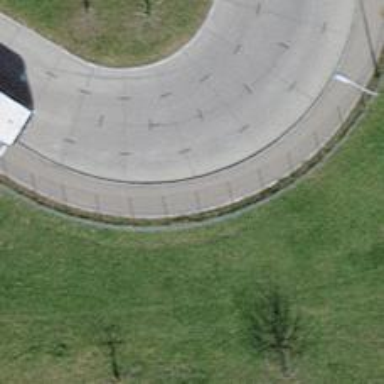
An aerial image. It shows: Asphalt sidewalk.